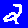
Digit: 2